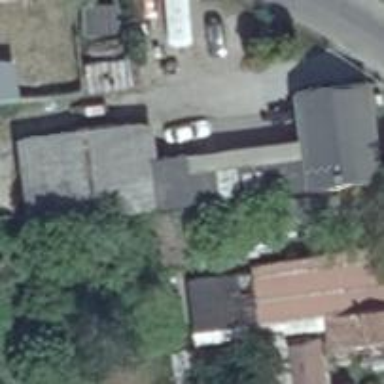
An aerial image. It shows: Car repair shop.